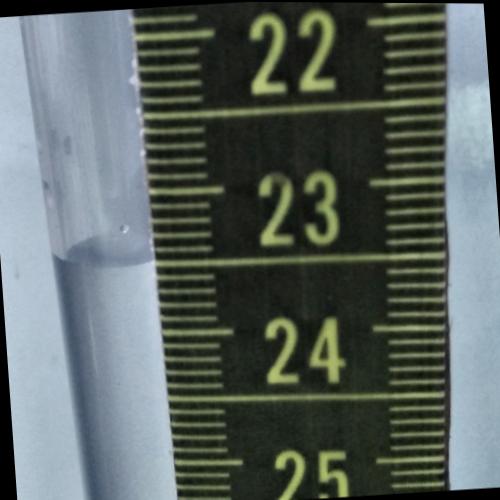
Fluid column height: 23.5 cm